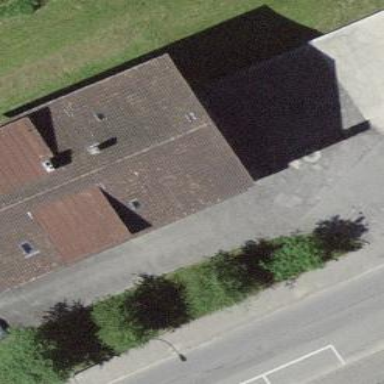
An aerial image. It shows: Residential building.